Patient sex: M
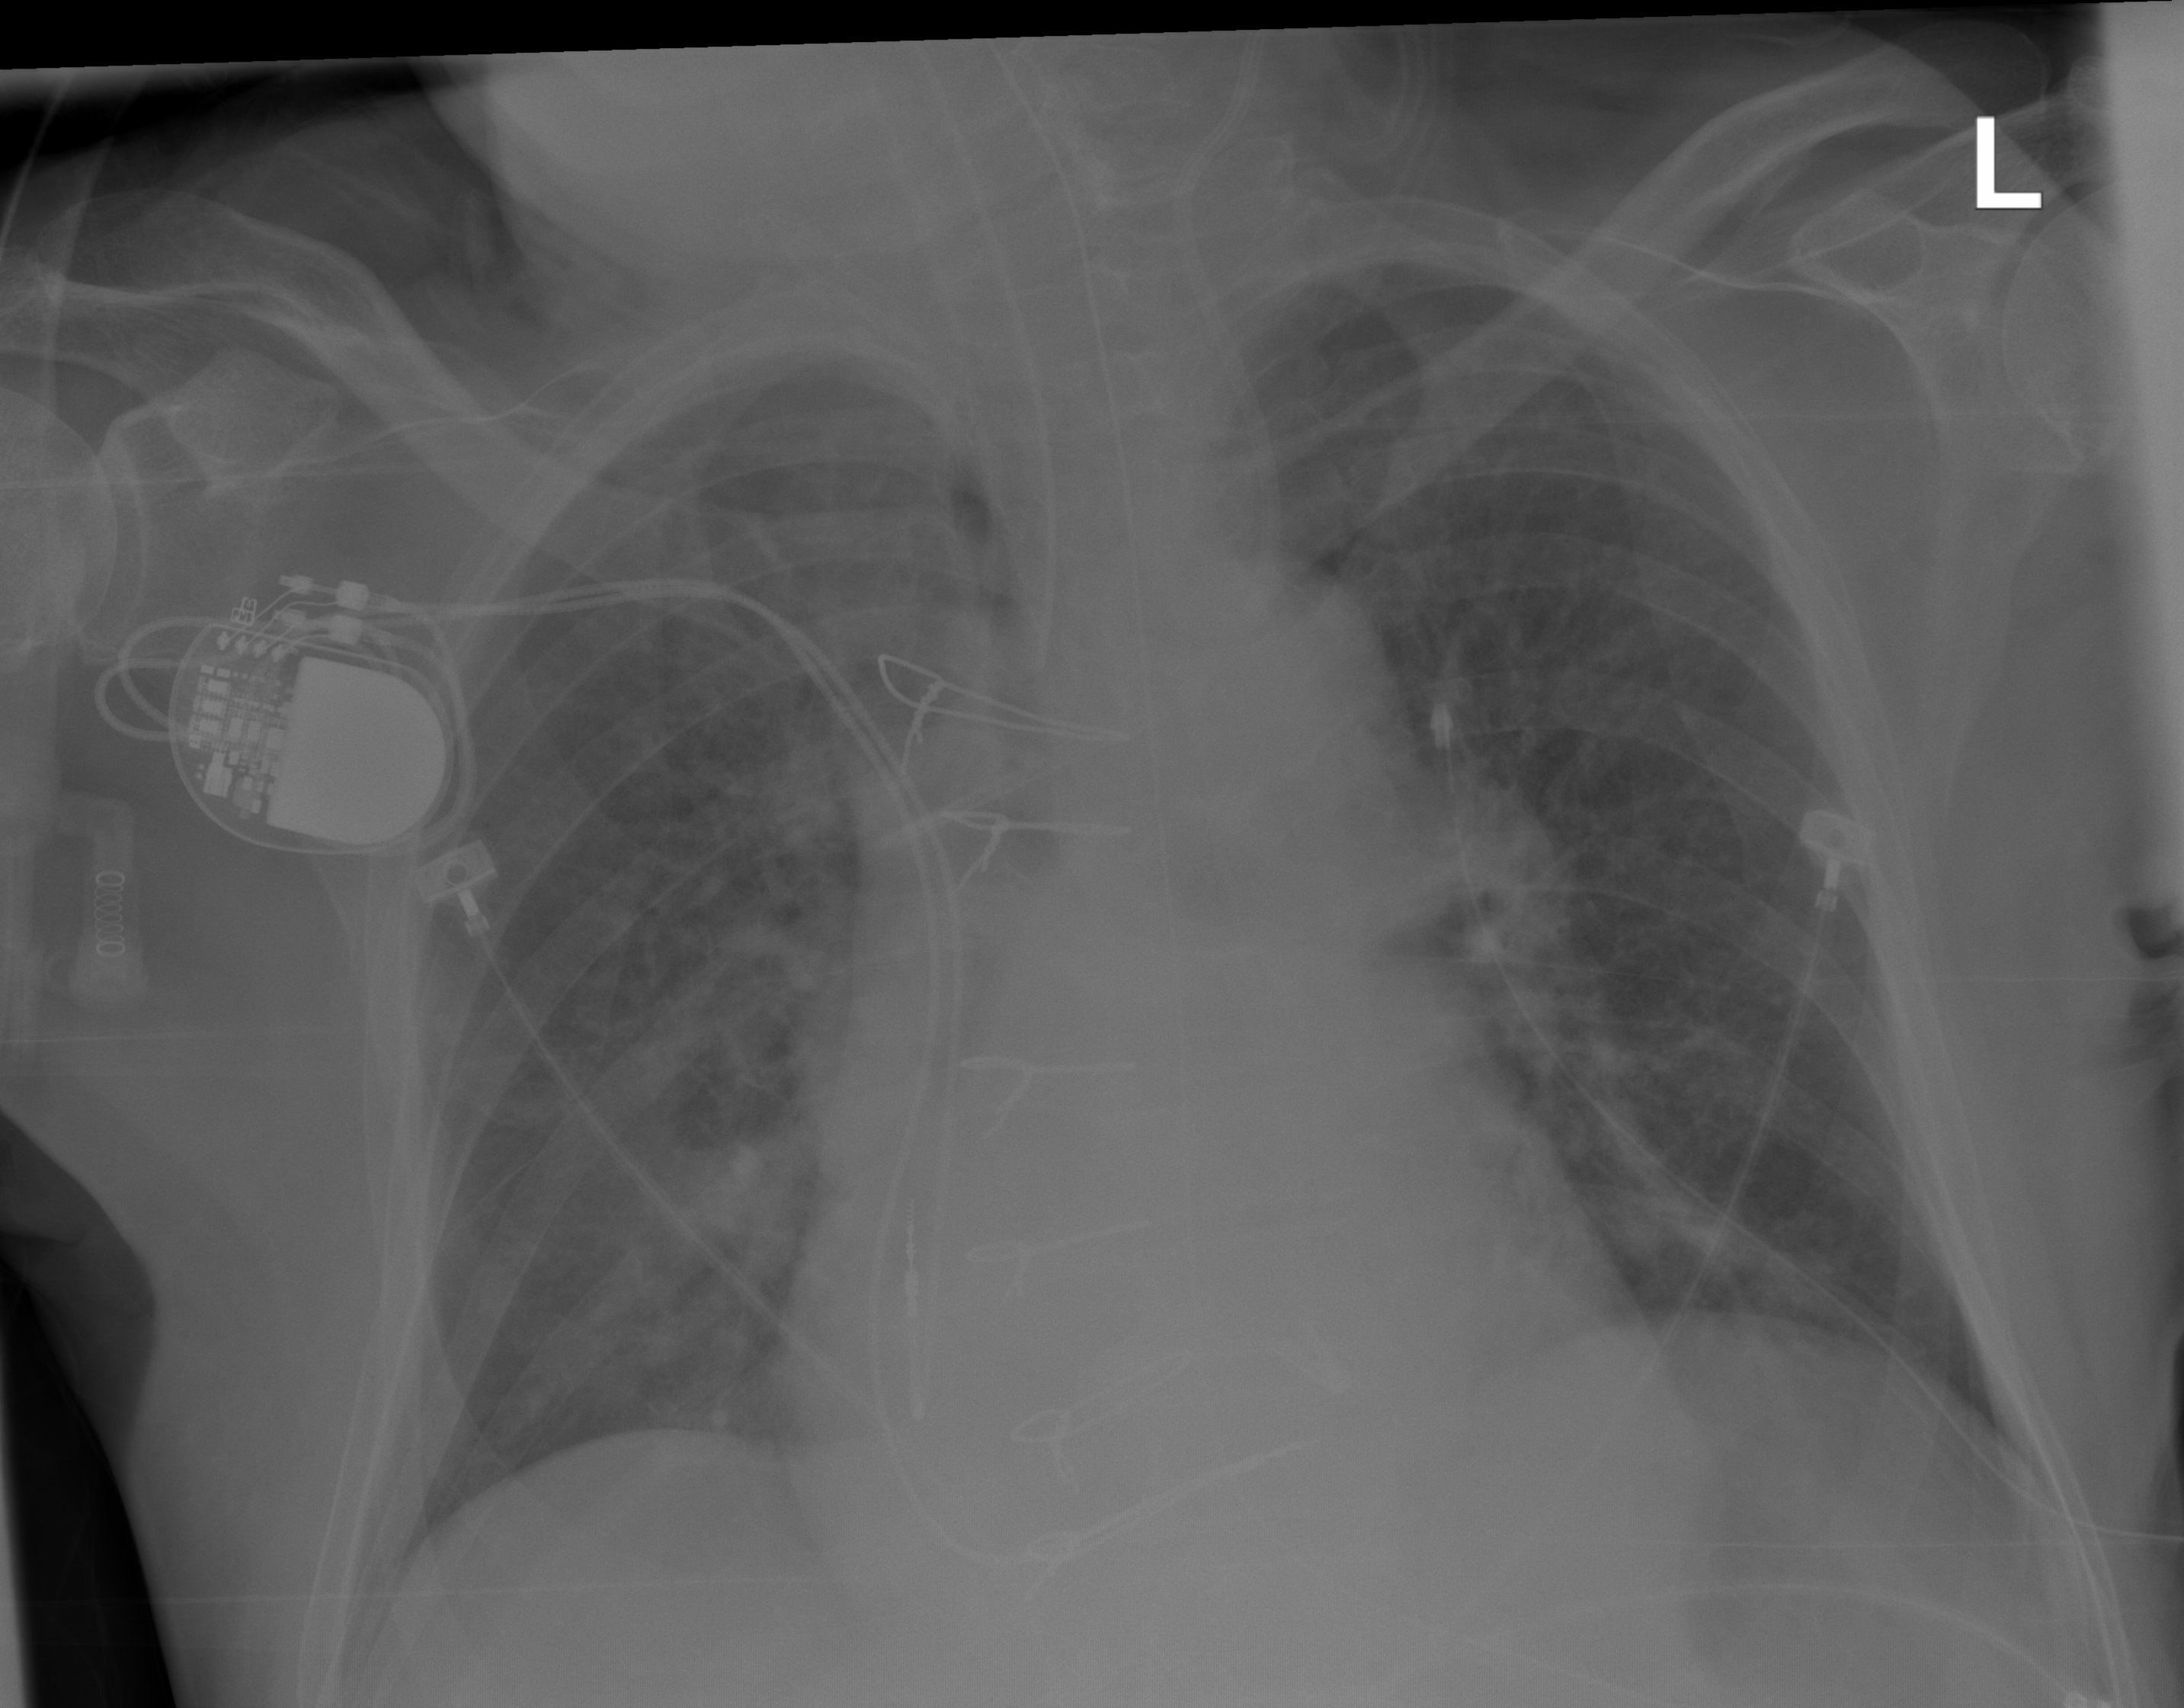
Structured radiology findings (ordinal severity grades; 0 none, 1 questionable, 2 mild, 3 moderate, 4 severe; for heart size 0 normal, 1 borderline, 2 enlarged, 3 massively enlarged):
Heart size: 0
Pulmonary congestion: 2
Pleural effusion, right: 0
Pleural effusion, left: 0
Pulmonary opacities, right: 2
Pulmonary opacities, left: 2
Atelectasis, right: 2
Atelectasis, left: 2